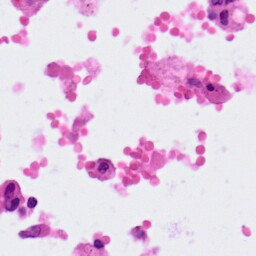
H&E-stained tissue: Lung